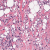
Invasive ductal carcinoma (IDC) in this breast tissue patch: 1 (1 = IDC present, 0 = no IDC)